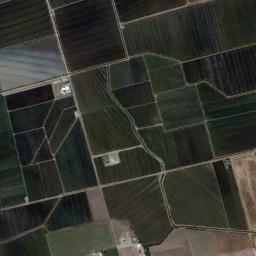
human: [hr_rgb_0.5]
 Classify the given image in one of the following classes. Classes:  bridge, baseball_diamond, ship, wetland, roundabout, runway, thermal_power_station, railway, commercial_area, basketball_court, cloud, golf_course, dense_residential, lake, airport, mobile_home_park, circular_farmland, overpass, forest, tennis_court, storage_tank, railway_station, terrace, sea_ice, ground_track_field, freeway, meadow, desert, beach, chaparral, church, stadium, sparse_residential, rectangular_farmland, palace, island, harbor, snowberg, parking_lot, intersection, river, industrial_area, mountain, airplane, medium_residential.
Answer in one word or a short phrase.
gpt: rectangular_farmland